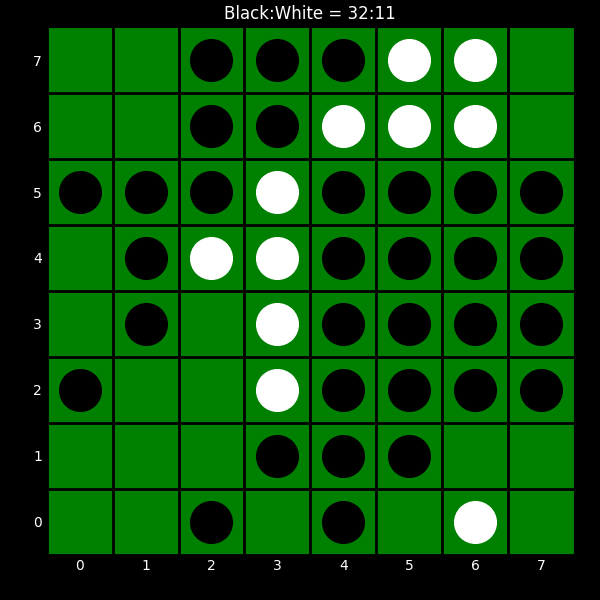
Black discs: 32
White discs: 11